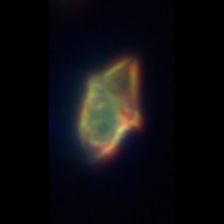
Taxon: Gyrodinium
Group: Dinoflagellates